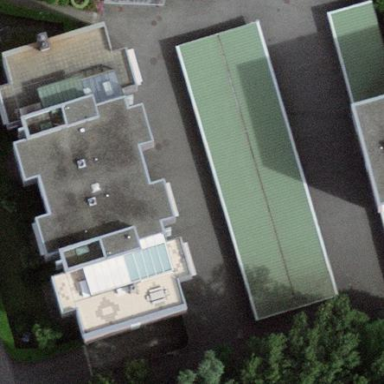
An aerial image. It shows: View of roof of building.